Question: After running Dusk tests with , Chrome process remains as "zombies".
Bellow my driver code initialization:
'''
$options = (new ChromeOptions())
->addArguments(['--disable-gpu', '--headless', '--no-sandbox', ]);
$chrome = DesiredCapabilities::chrome()
->setCapability(ChromeOptions::CAPABILITY,$options)
->setCapability('acceptInsecureCerts', true);
return RemoteWebDriver::create('http://localhost:9515', $chrome);
'''
My 'composer.json':
'''
"require-dev":{
"barryvdh/laravel-ide-helper":"^2.5",
"filp/whoops":"^2.0",
"fzaninotto/faker":"^1.4",
"laravel/dusk":"^4.0",
"mockery/mockery":"^1.0",
"nunomaduro/collision":"^2.0",
"phpunit/phpunit":"^7.0",
"squizlabs/php_codesniffer":"3.*"
}
'''
Bellow a screenshot to prove zombies processes:

Thanks for reply.
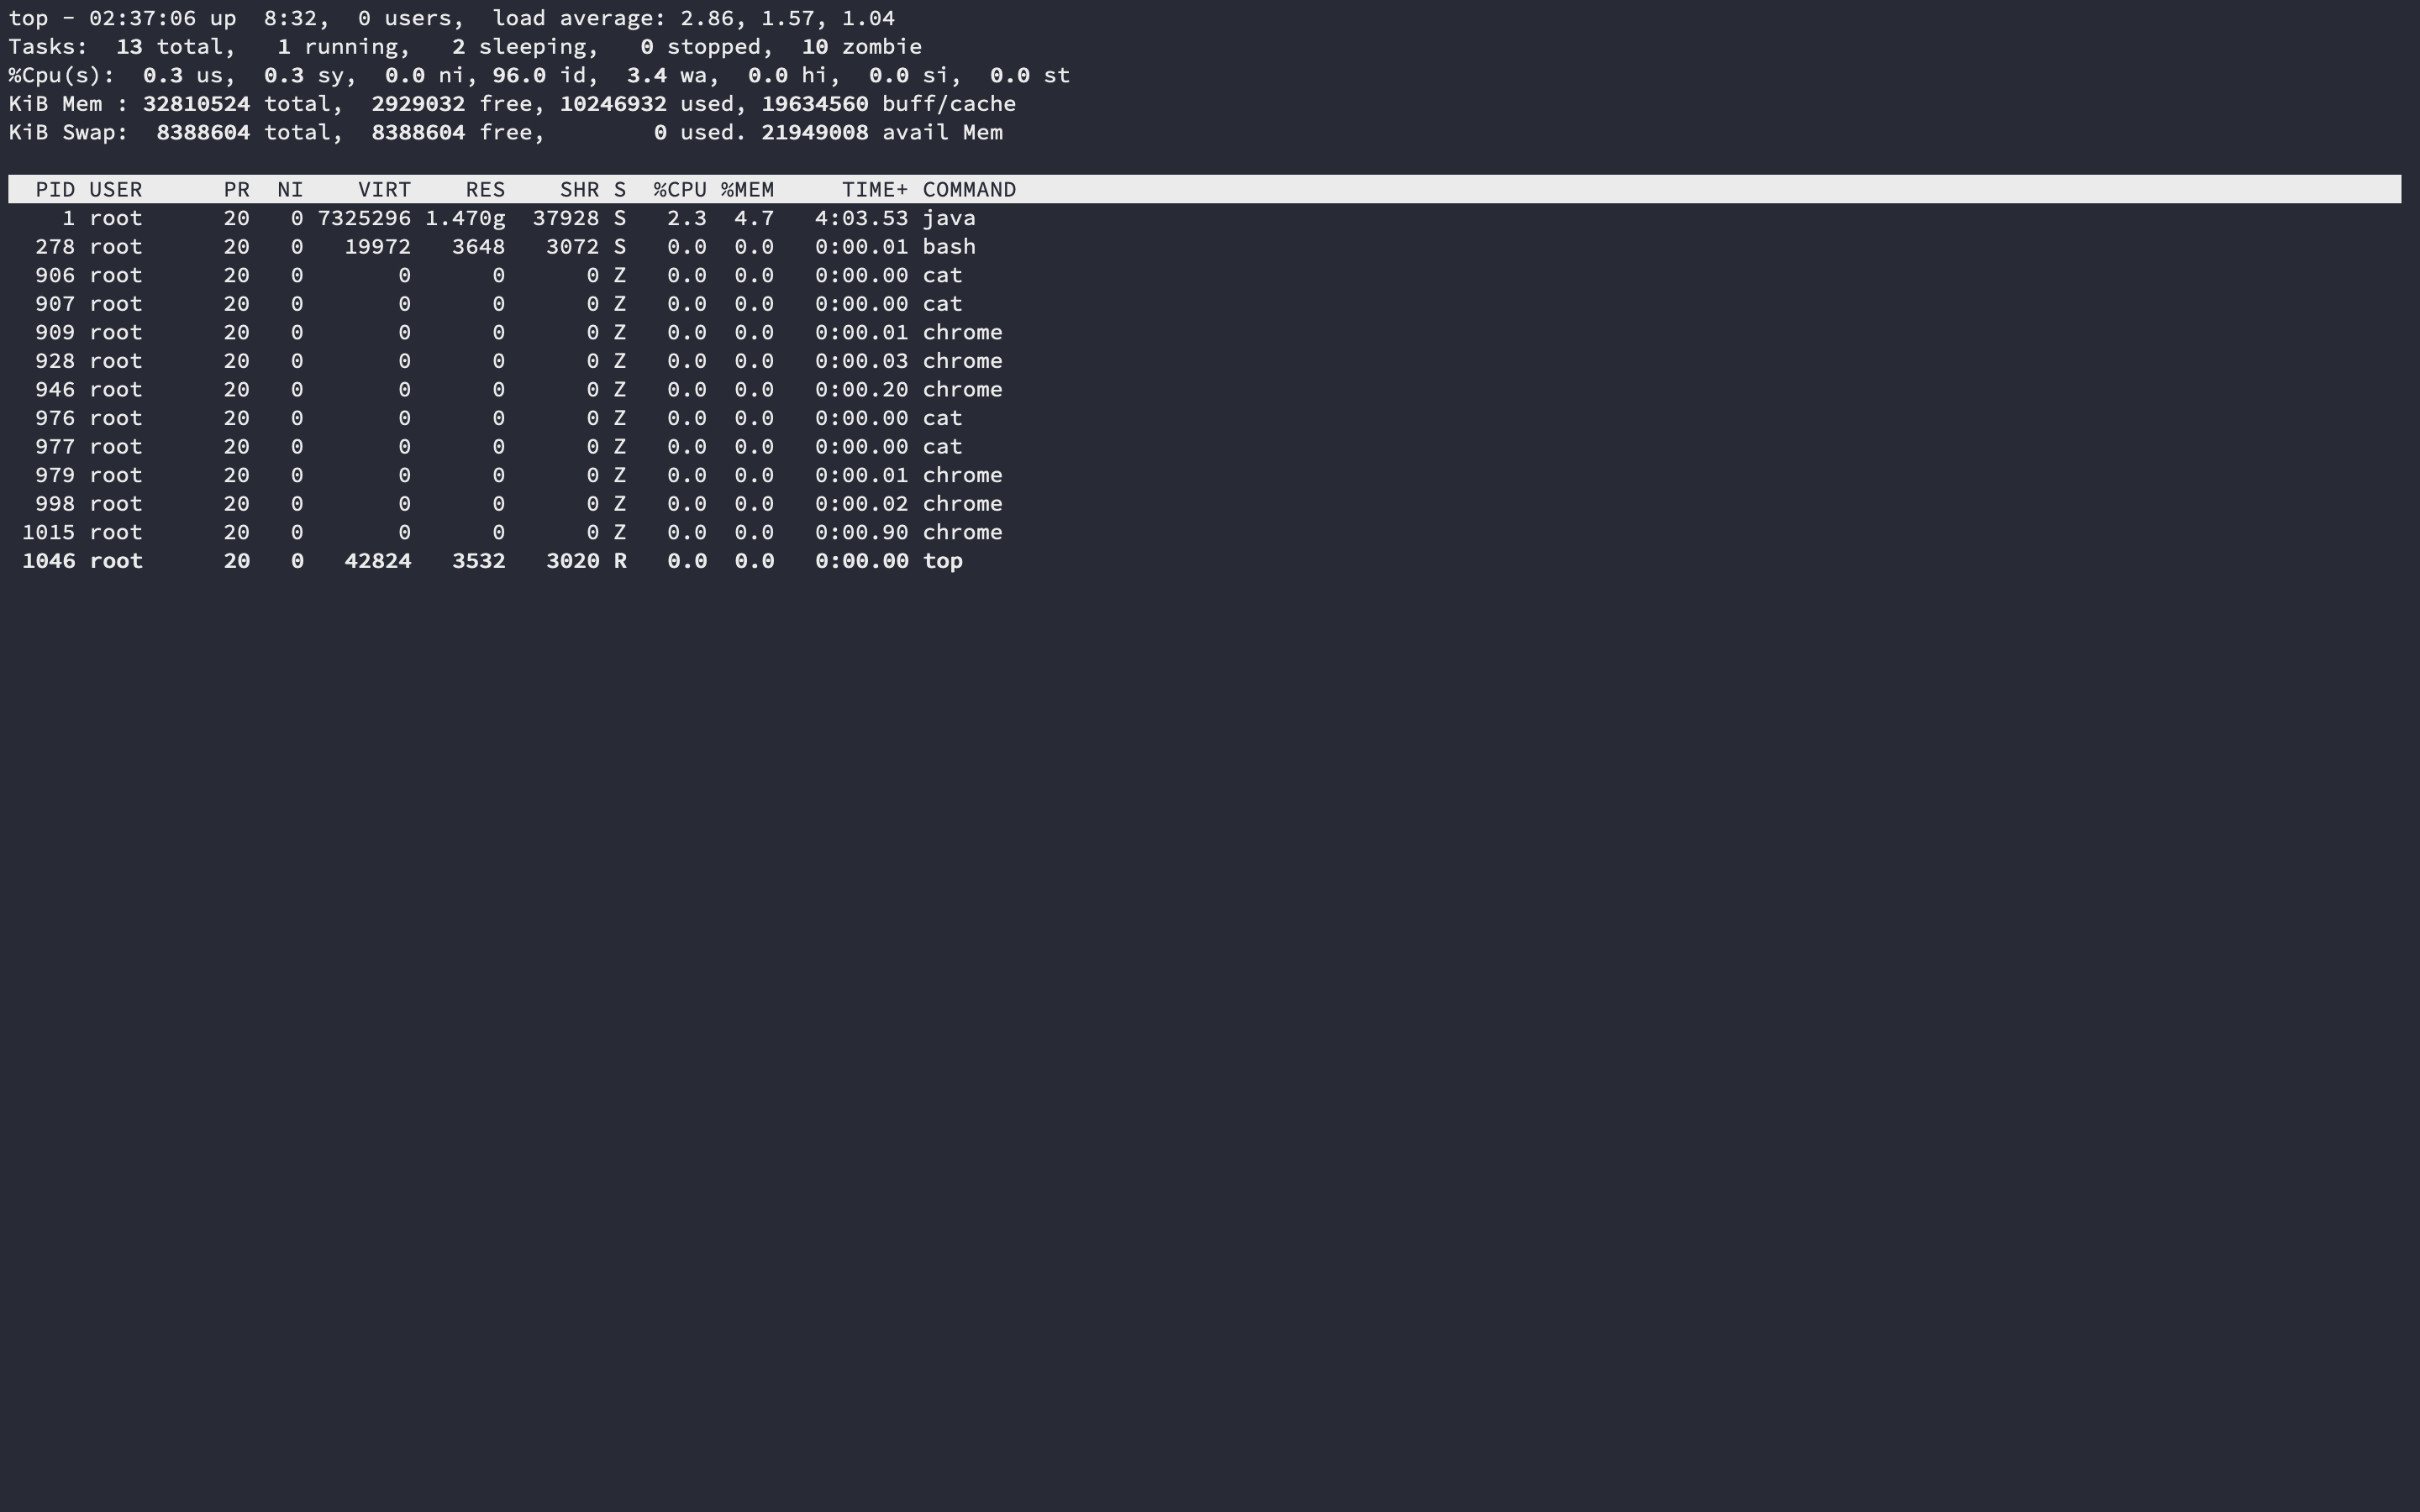
Answer: After digging, it seems that the cause was a missing flag on a Docker container:
You append to your 'docker run' the flag '--init'
From the official Atlassian documentation:
<URL>
> Note that the --init flag is required to properly reap zombie processes.